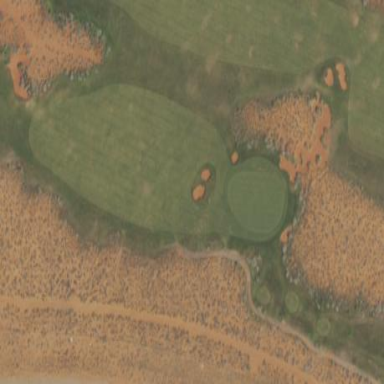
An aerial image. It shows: Lush grass fairway on golf course.